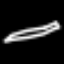
Label: pencil